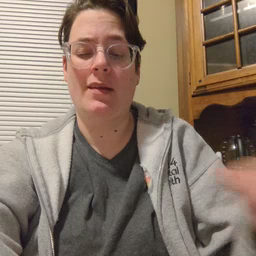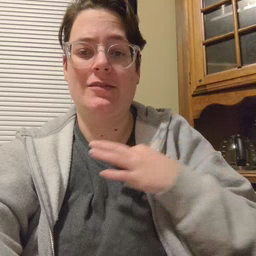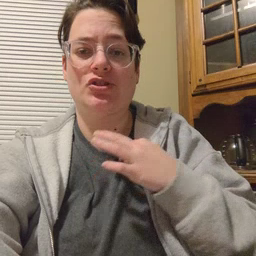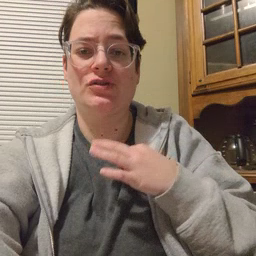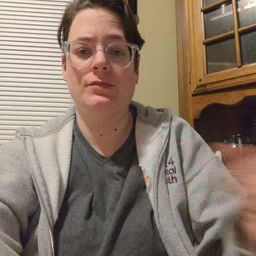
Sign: shirt